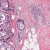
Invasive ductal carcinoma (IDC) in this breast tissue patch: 0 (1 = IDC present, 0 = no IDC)